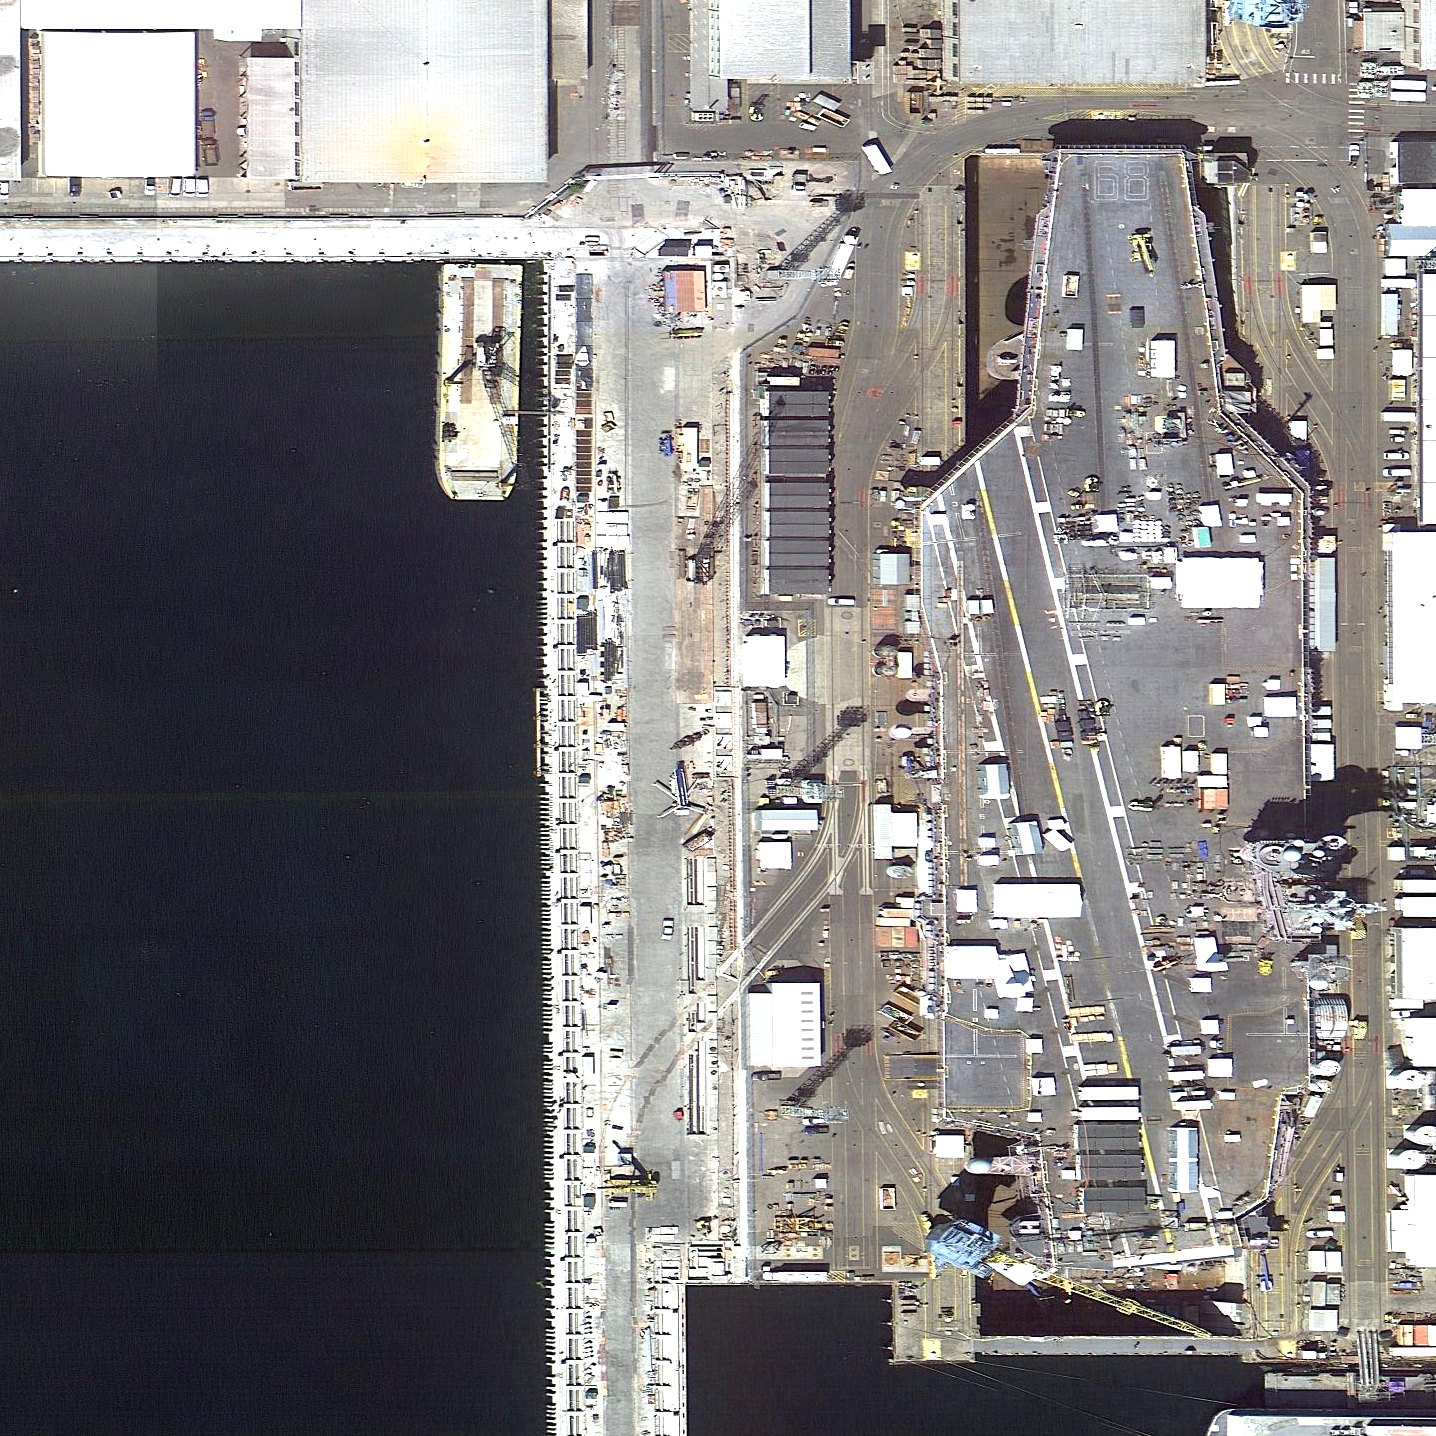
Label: aircraft_carrier